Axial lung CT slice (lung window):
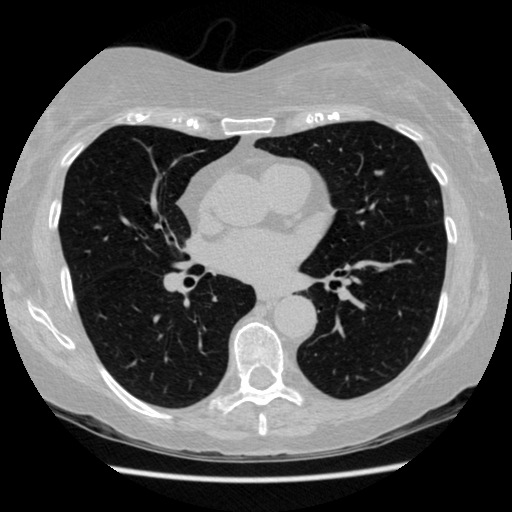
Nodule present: no